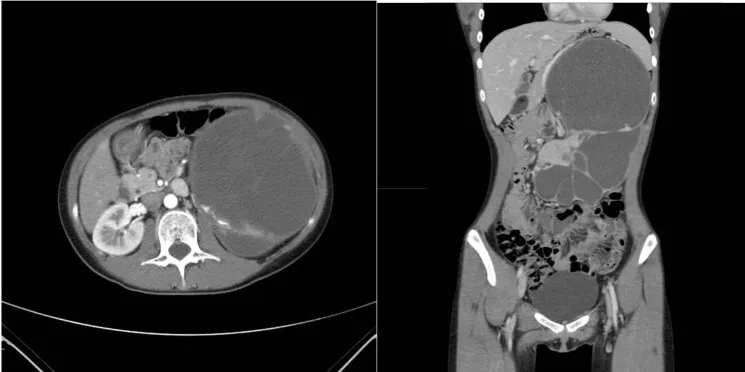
A sizeable cystic kidney with increased compartments was detected in the left abdomen on eCT and MRI scanning in 2023:. Transverse plane.
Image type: radiology (ct)